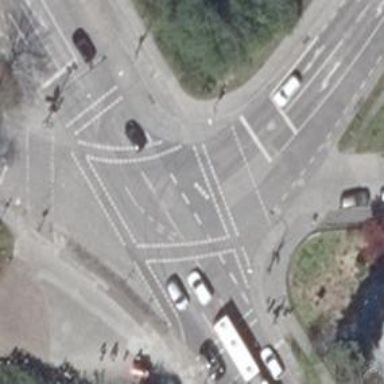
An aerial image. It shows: Road with traffic signals.